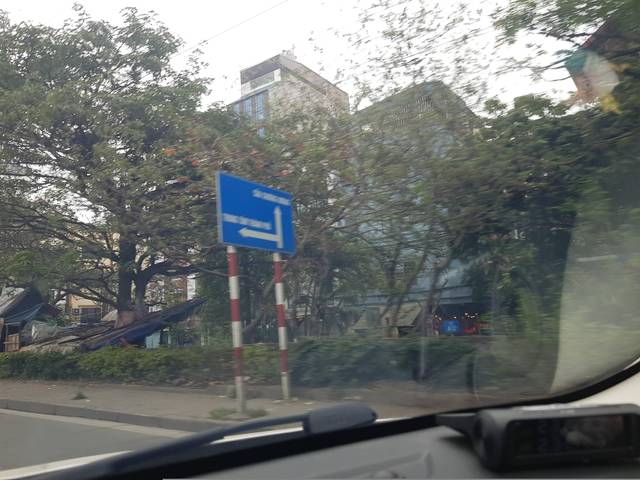
Region: Vietnam
Coordinates: 21.013, 105.864